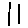
Label: line